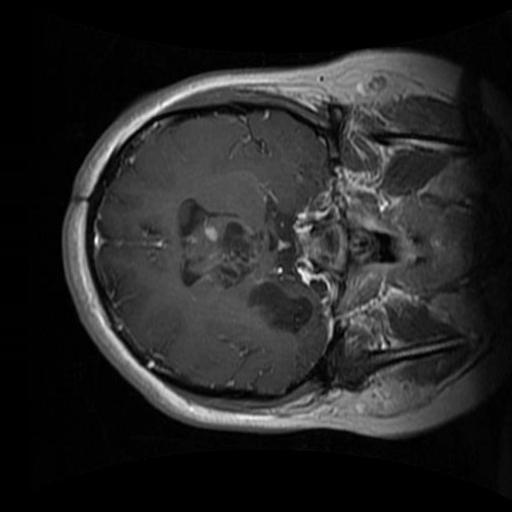
Label: brain_glioma